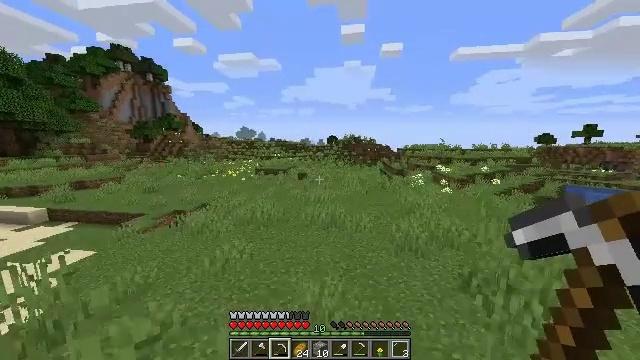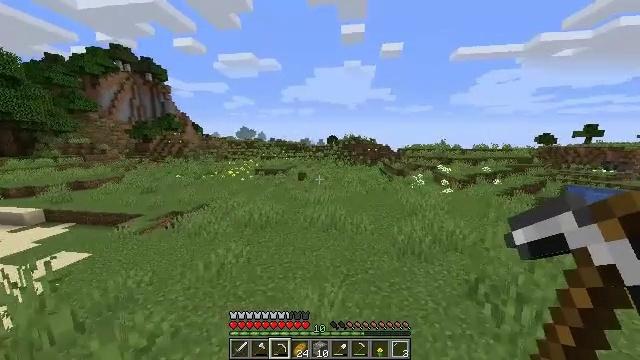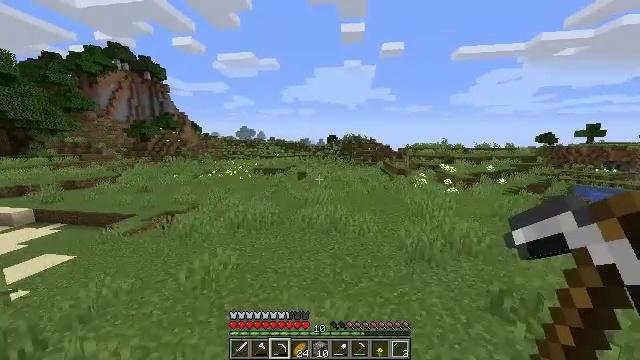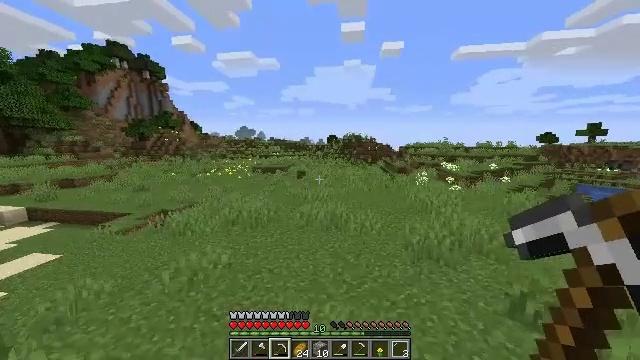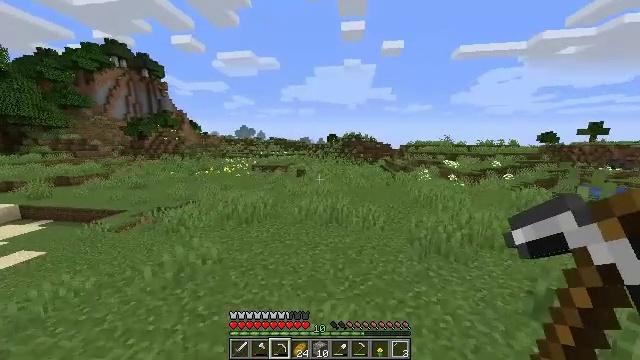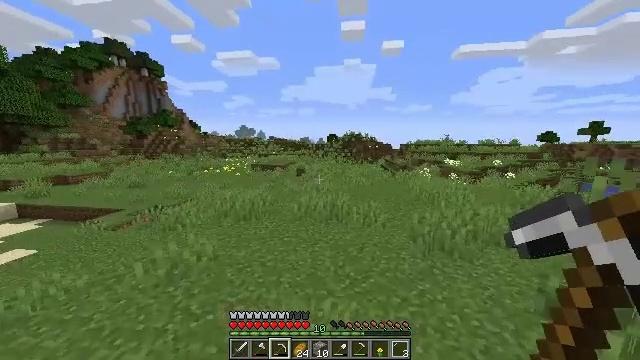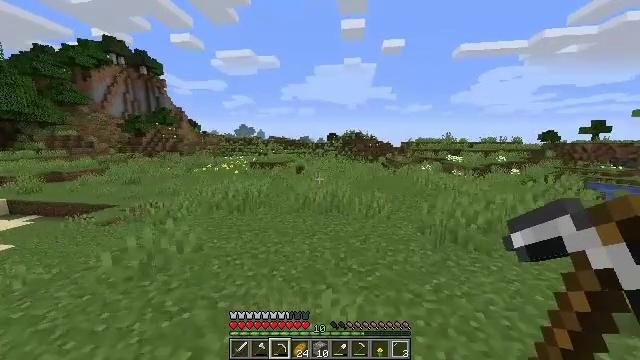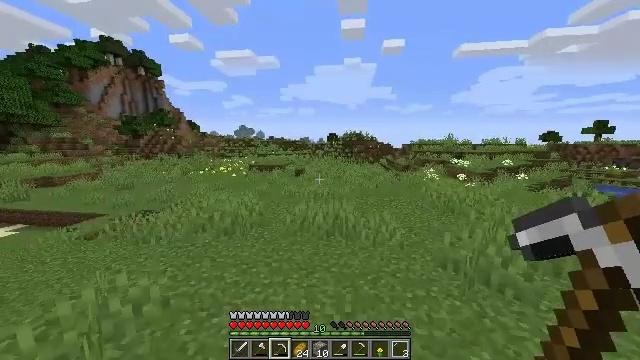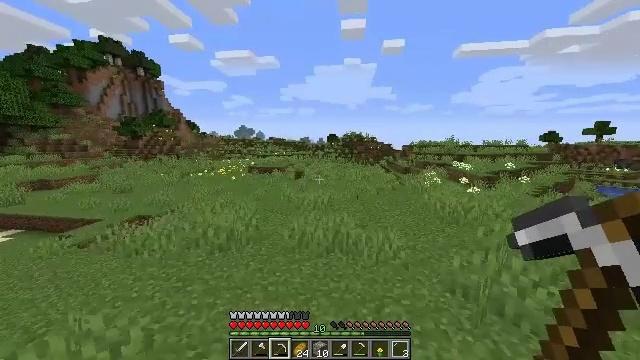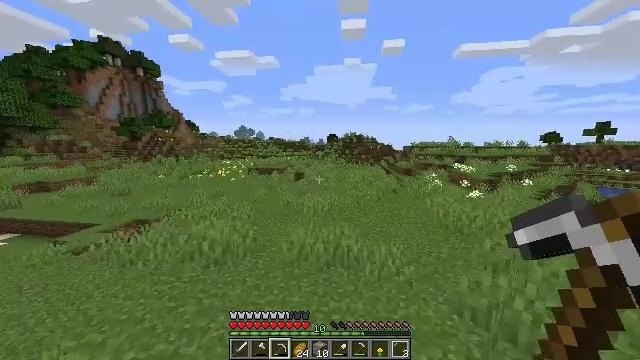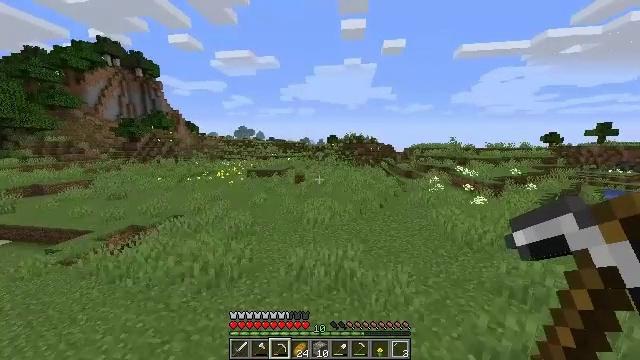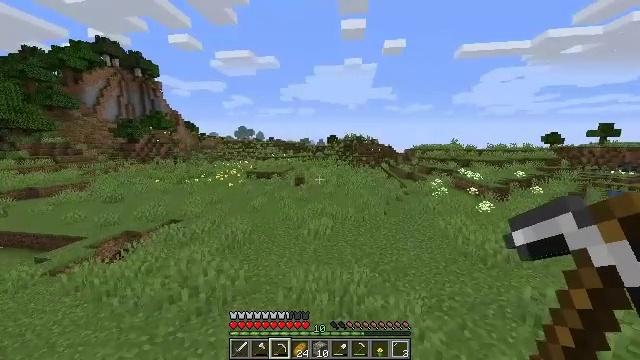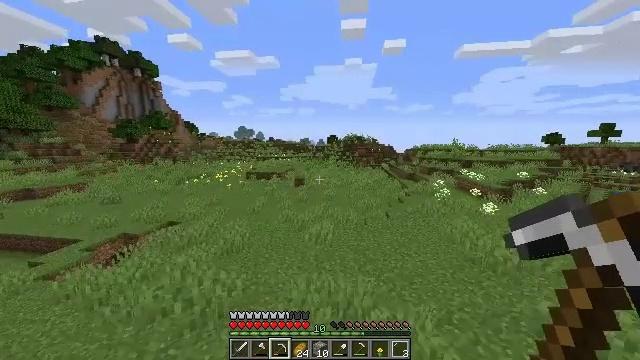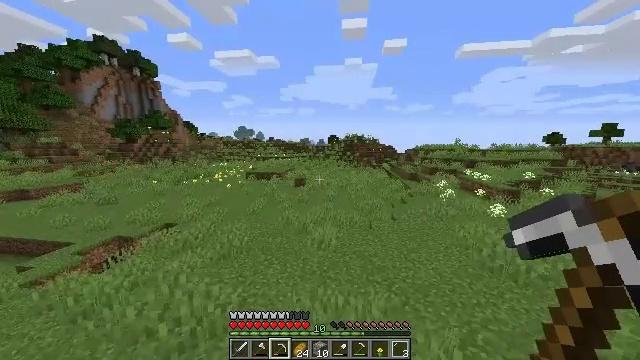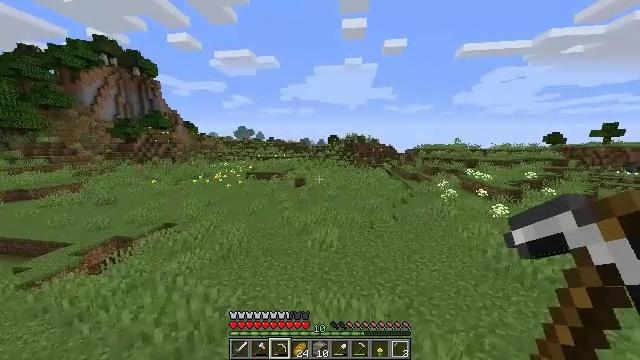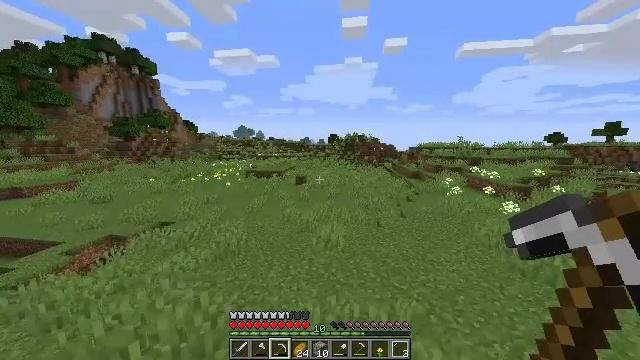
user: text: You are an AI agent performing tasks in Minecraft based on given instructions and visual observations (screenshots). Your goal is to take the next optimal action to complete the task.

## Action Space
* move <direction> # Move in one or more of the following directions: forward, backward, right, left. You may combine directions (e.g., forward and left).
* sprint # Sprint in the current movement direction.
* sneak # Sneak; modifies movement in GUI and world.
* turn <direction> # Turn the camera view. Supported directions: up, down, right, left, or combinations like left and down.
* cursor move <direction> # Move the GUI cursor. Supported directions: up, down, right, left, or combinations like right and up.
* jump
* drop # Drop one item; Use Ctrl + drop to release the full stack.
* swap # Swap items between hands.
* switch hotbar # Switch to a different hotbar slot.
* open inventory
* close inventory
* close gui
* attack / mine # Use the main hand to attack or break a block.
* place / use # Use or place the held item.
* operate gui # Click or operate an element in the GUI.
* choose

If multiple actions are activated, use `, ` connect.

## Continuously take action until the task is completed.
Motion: motion action
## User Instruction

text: Mine oak leaves.
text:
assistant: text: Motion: move forward, jump
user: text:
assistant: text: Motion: move forward, jump
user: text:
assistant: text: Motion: move forward, jump
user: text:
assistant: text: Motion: move forward, jump
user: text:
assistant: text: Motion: move forward, jump
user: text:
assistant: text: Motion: move forward, jump
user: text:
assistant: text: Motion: move forward, jump
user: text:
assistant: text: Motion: move forward, jump
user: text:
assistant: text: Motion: move forward and move left, jump
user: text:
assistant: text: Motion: move forward and move left, jump
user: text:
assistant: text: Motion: move forward and move left, jump
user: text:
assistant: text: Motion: move forward and move left, jump
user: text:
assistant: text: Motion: move forward and move left, jump
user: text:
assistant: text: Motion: move forward and move left, jump
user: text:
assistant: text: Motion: move forward, jump
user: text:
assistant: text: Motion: move forward, jump
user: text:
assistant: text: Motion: move forward, jump
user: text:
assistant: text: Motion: move forward, jump
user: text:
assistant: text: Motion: move forward, jump
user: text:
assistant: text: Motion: move forward, jump
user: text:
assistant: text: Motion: move forward and move left, jump
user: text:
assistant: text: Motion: move forward and move left, jump
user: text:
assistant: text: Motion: move forward and move left, jump
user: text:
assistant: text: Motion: move forward and move left, jump
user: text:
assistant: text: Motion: move forward and move left, jump
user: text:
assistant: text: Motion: move forward and move left, jump
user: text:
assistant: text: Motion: move forward and move left, jump
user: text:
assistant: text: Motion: move forward and move left, jump
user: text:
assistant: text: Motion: move forward and move left, jump
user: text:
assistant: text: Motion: move forward and move left, jump